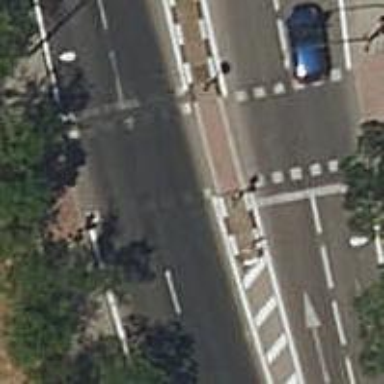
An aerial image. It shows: Road crossing with traffic signals.